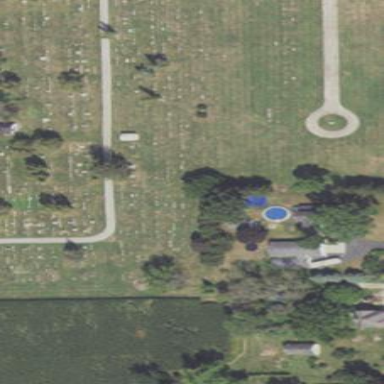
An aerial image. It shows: Graveyard area designated as cemetery.